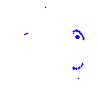
Particle: kaon